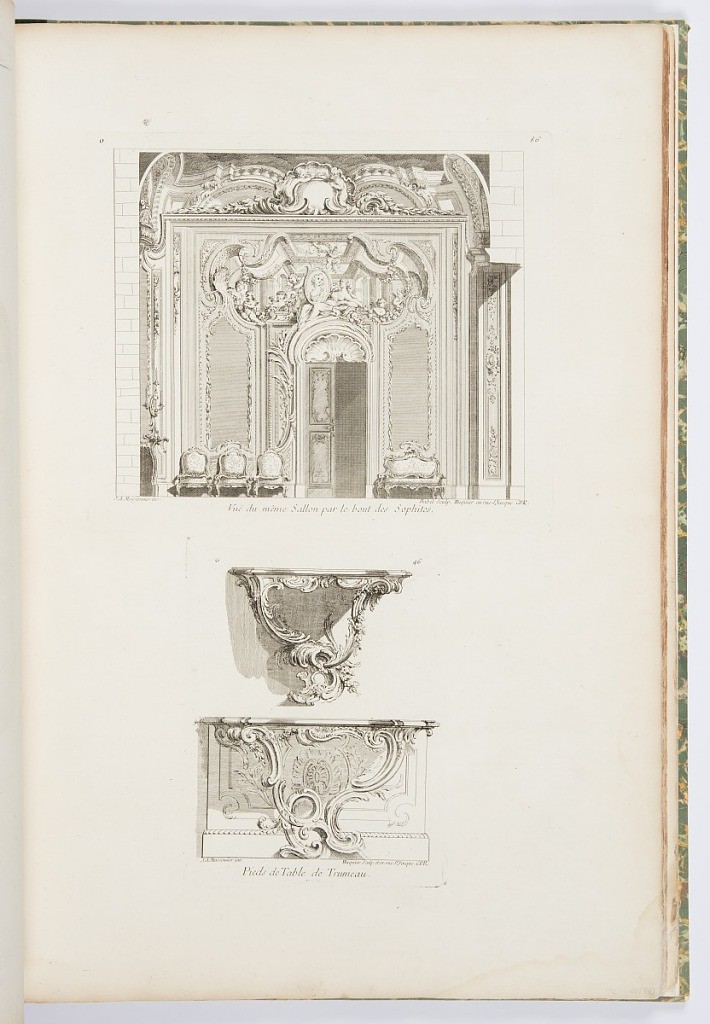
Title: Pieds de Table de Trumeau (Table Legs of Trumeau), plate 46, in Oeuvres de Juste-Aurèle Meissonnier (Works by Juste-Aurèle Meissonnier)
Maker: Juste-Aurèle Meissonnier, French, b. Italy, 1695–1750
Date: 1695–1750
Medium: Engraving on white laid paper
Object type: Print
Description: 1921-6-212-44-a: Salon decoration includes putti, C-curves; trompe ...;     1921-6-212-44-b: Upper design shows two table legs, covered in feat...